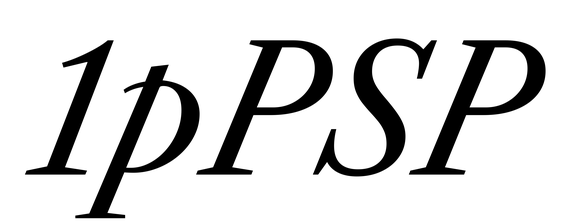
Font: LibreCaslonText-Italic_Italic